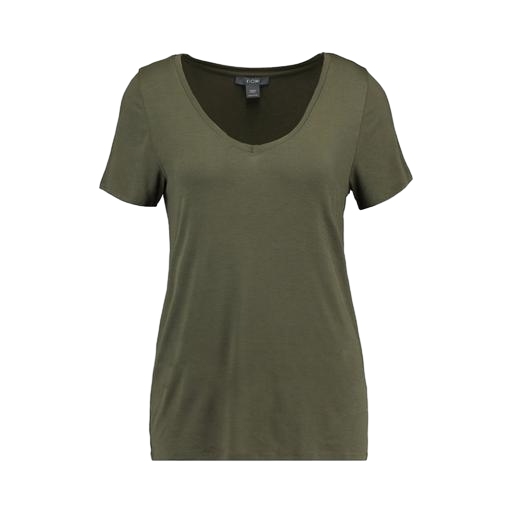
green scoop neck t-shirt, green scoop-neck tee, army green t-shirt, white background